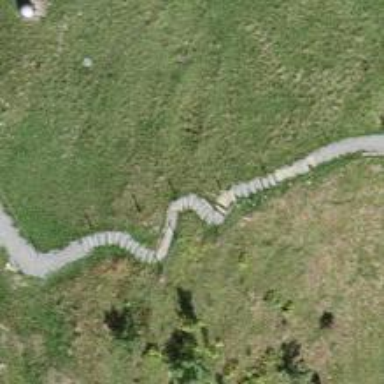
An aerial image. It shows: Road with steps.